Interaction volume radius: 5 \u00c5
Interaction volume height: 40 \u00c5
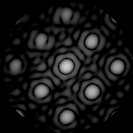
Disorder parameter: 0.05448